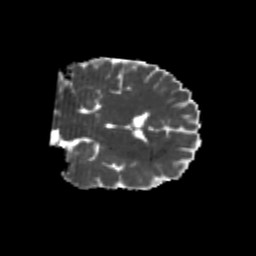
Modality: MD
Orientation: coronal
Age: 24
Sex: male
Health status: healthy
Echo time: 0.074 s